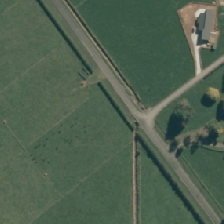
Land cover: shortrotation_cropland